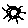
Label: sun